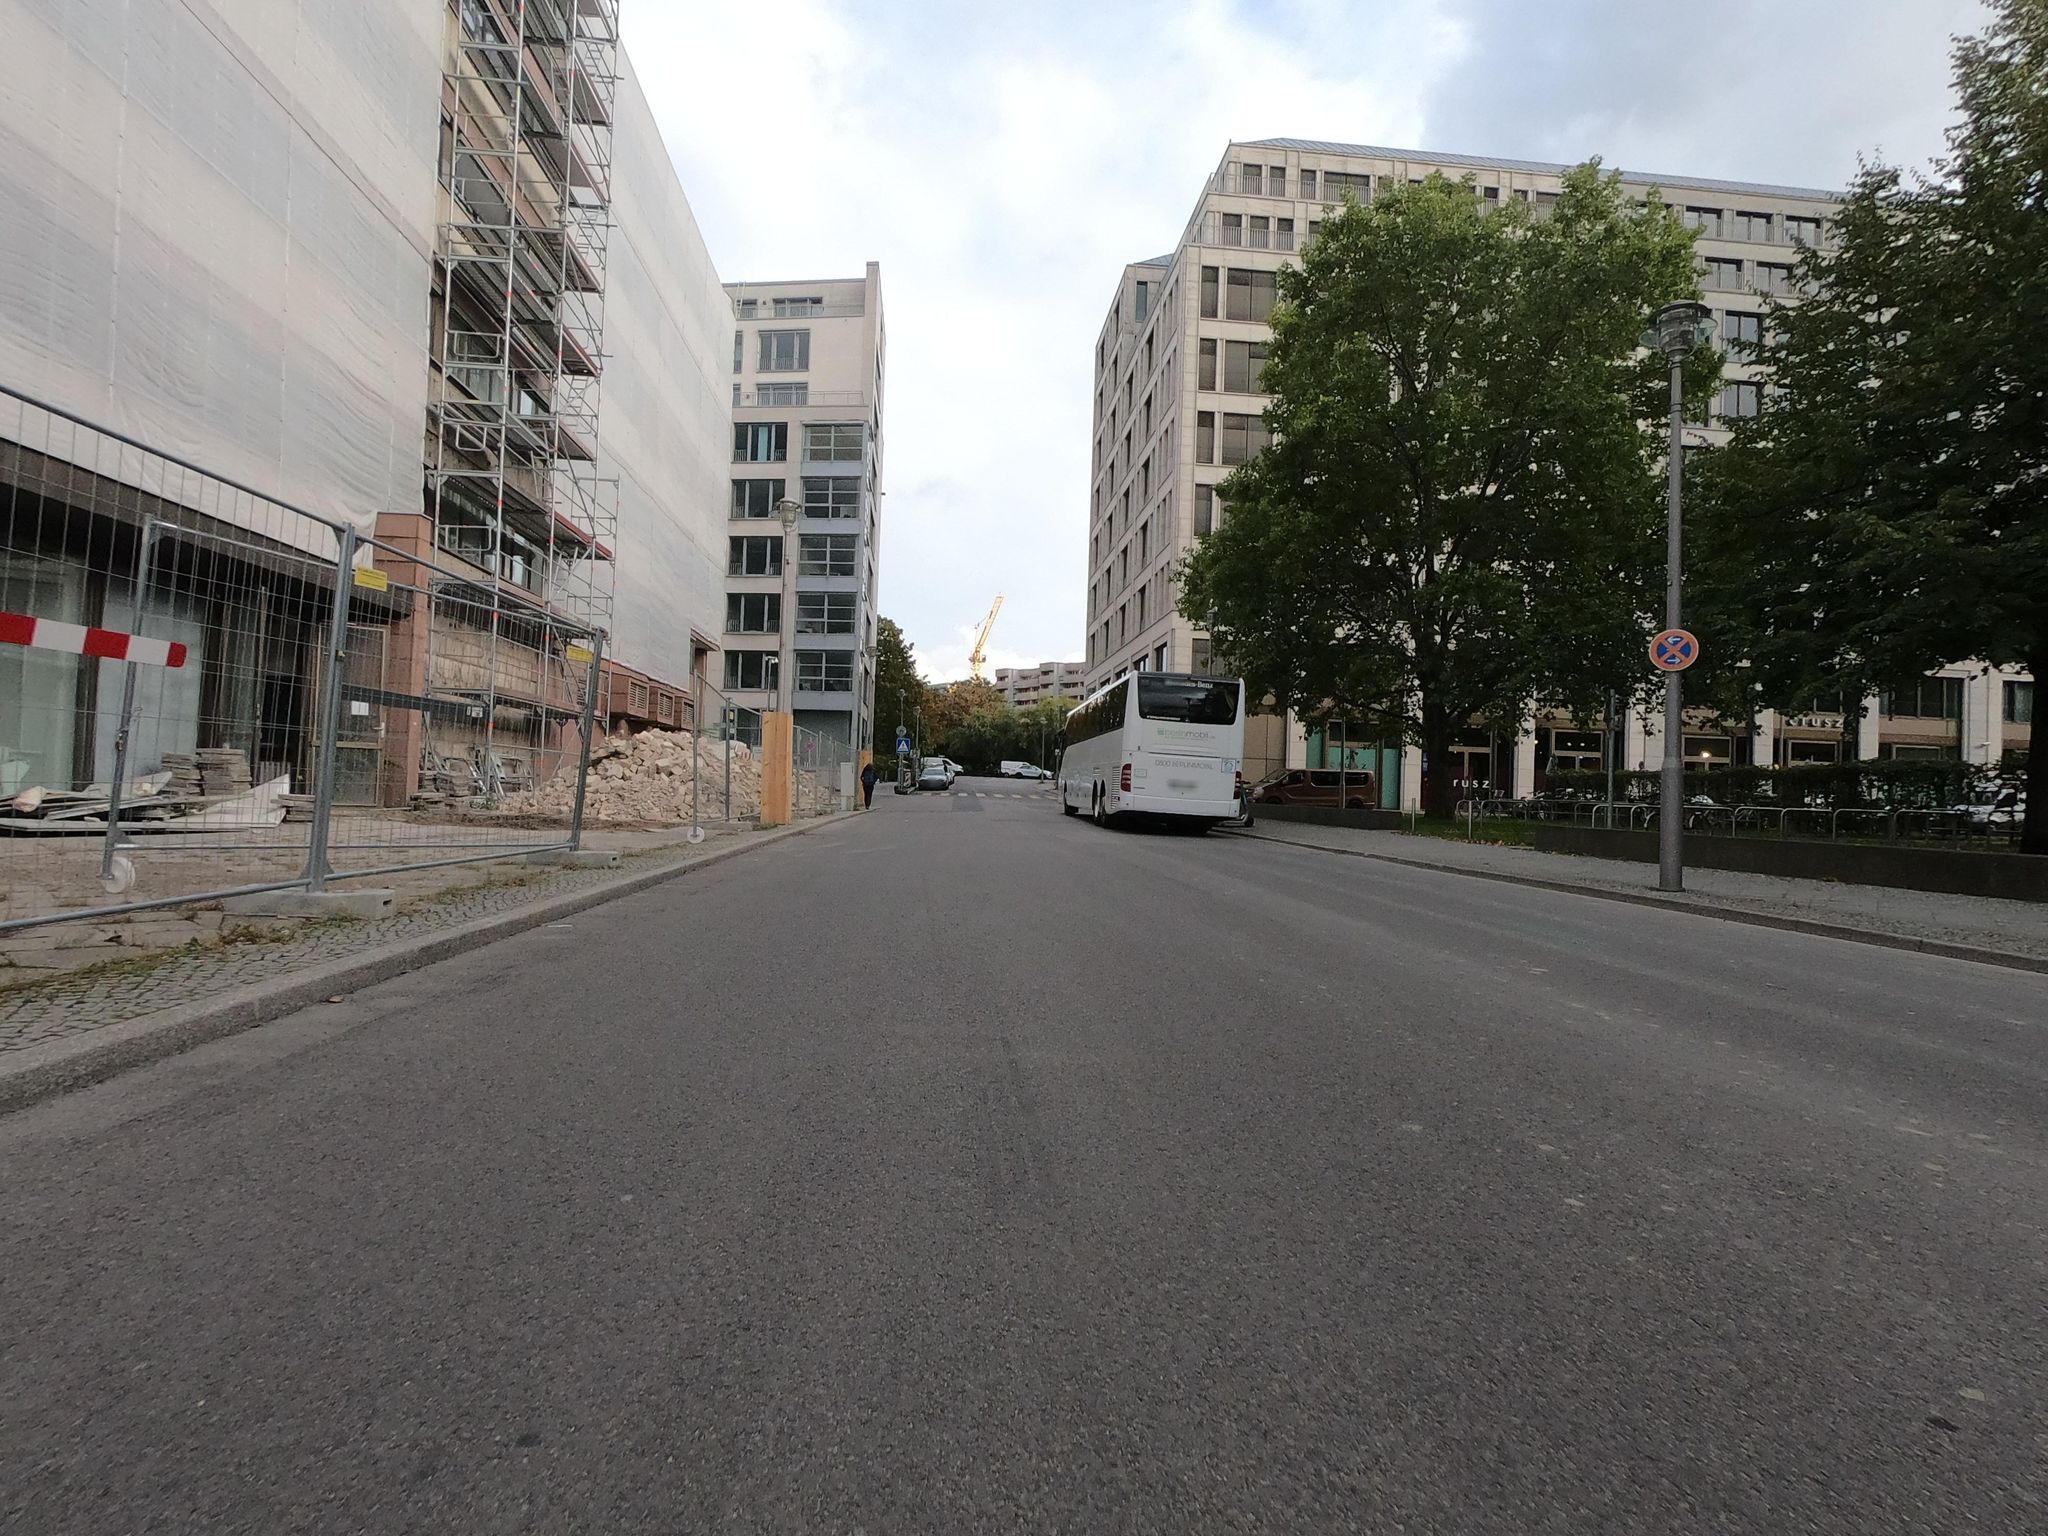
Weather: cloudy
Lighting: day
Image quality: good
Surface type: cycling surface
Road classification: residential
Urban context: urban centre
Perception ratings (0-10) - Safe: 2.54, Lively: 6.28, Beautiful: 7.81, Boring: 6.48, Depressing: 5.6, Wealthy: 8.68